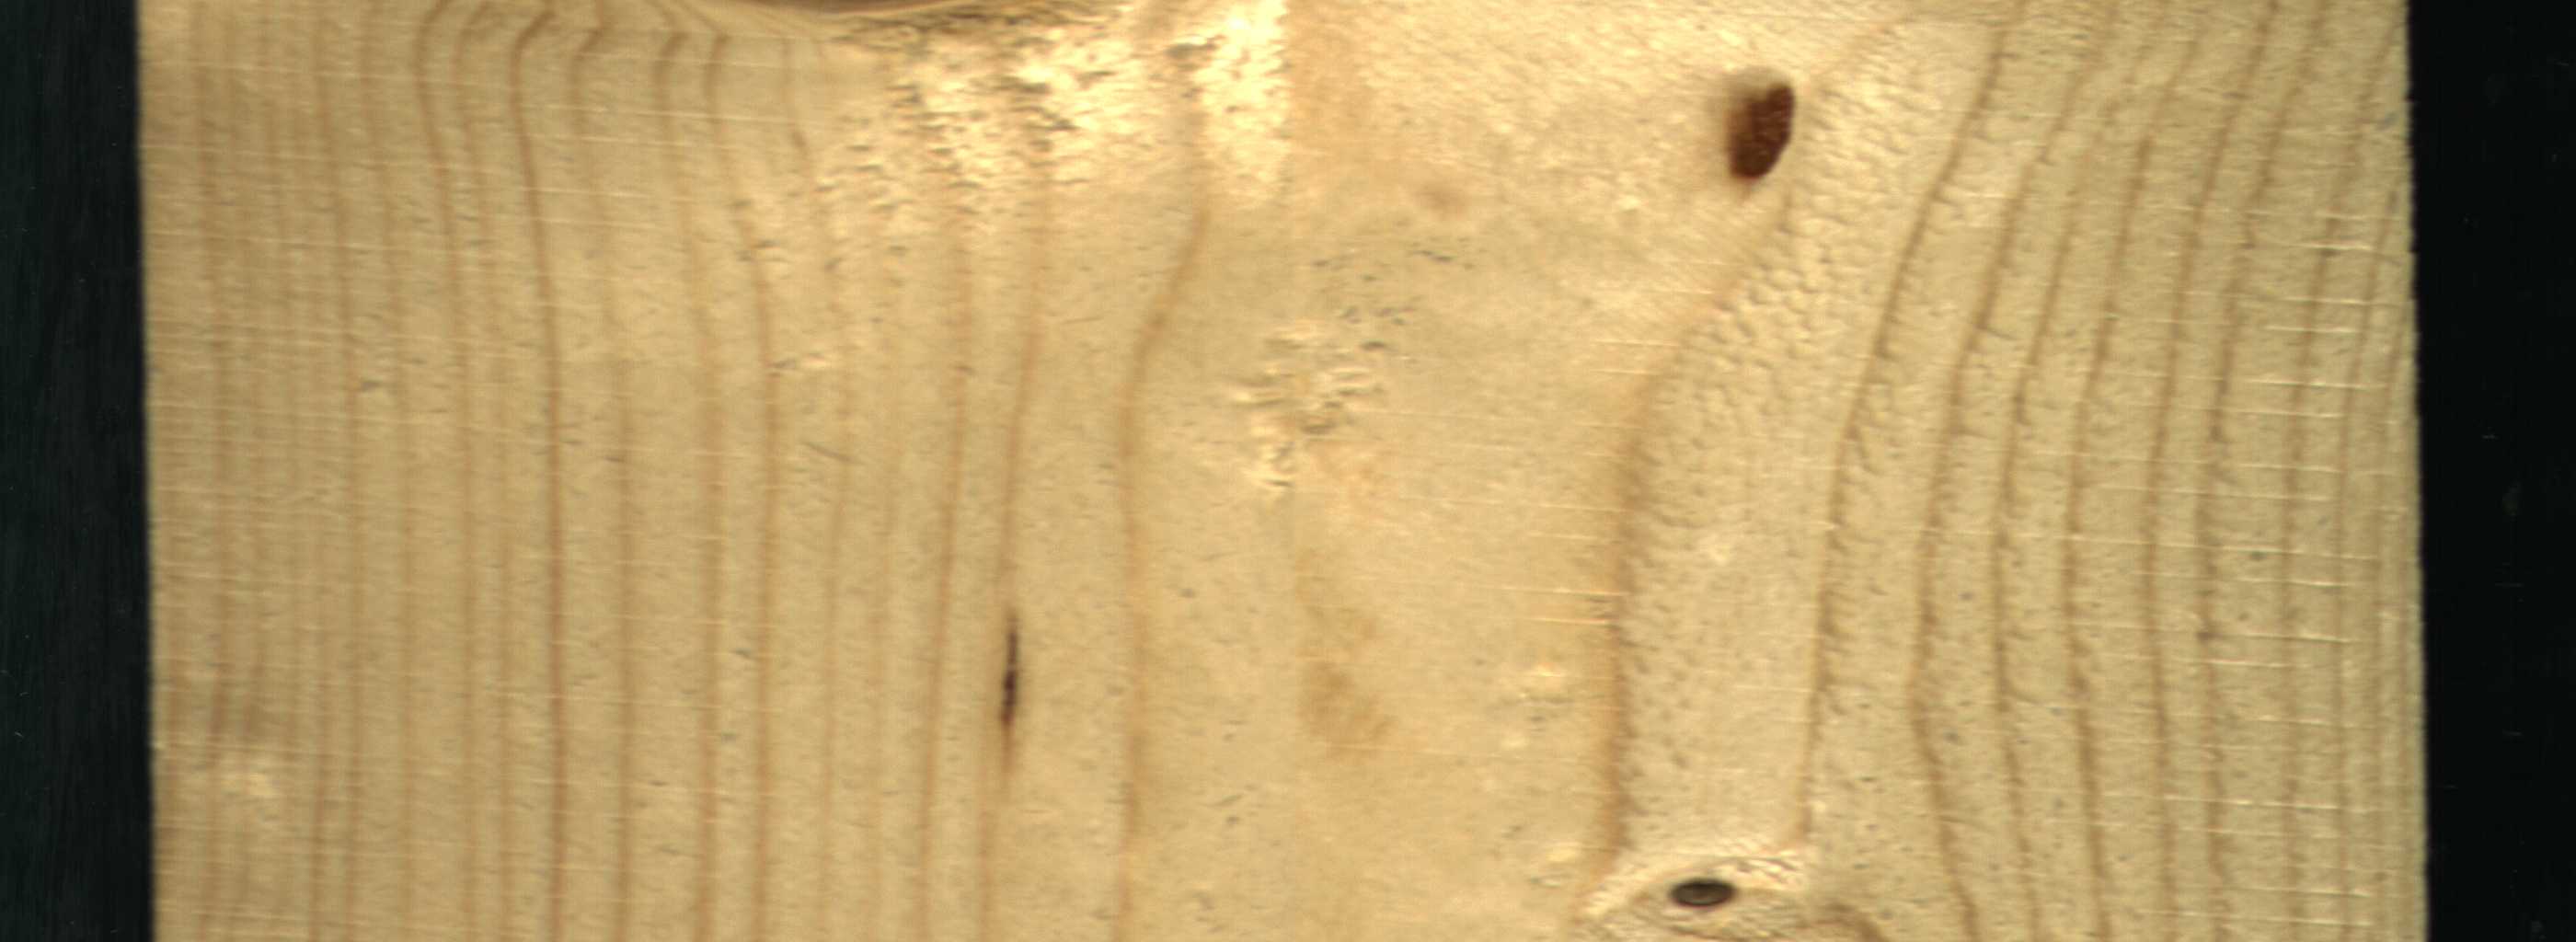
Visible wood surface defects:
resin
resin
Dead_Knot
Live_Knot